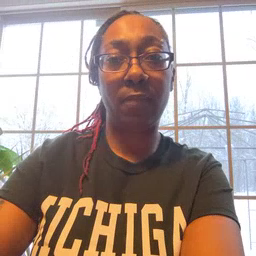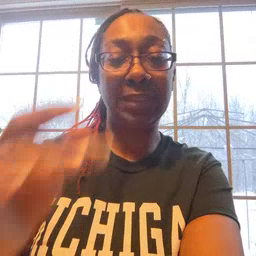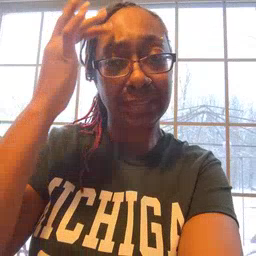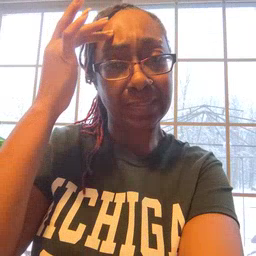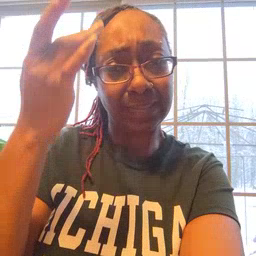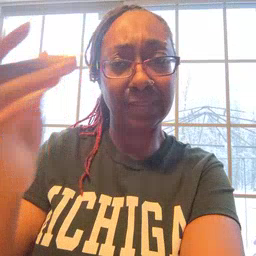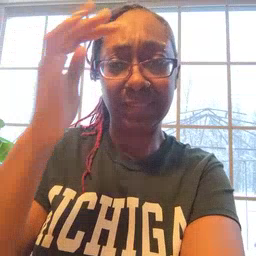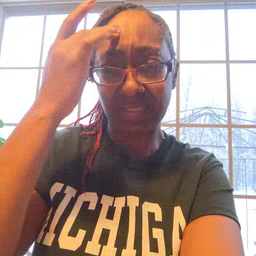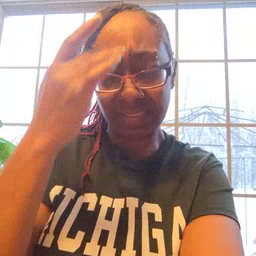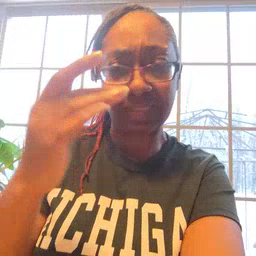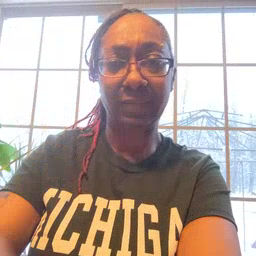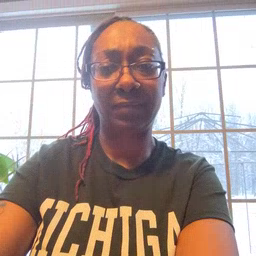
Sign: sick